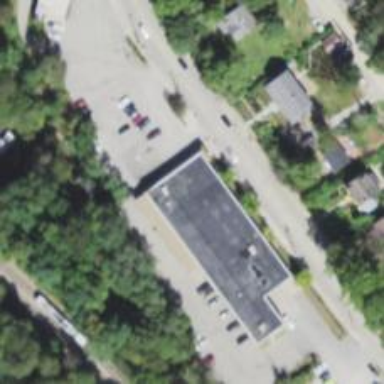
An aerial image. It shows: Post office.